【题型】填空题　【知识点】平面几何　【难度】easy
如图, $D$, $E$ 是 $\triangle ABC$ 边上的两个点, 要使 $\triangle ABC \sim \triangle AED$, 添加一个条件是\_\_\_\_\_\_(只写一个)。

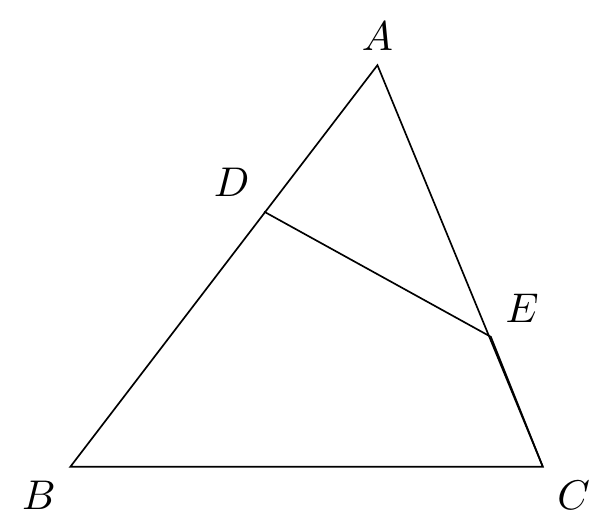
【解答】
解：
$\because \angle B = \angle AED$, $\angle A = \angle A$,

$\therefore \triangle ABC \sim \triangle AED$,

故添加条件 $\angle B = \angle AED$ 即可求得 $\triangle ABC \sim \triangle AED$。

同理可得：$\angle C = \angle ADE$ 或 $\frac{AD}{AC} = \frac{AE}{AB}$ 可以得出 $\triangle ABC \sim \triangle AED$。

故答案为：$\angle B = \angle AED$ 或 $\angle C = \angle ADE$ 或 $\frac{AD}{AC} = \frac{AE}{AB}$。